Interaction volume radius: 5 \u00c5
Interaction volume height: 20 \u00c5
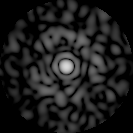
Disorder parameter: 0.8667